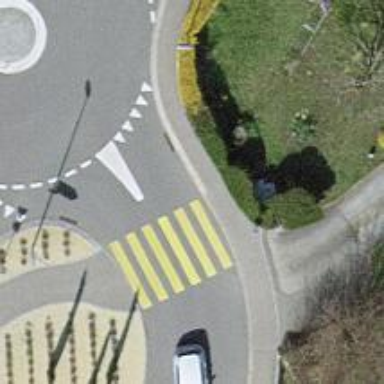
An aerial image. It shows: Marked zebra crossing on the road.